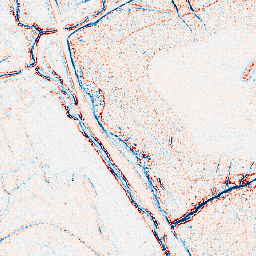
Category: edge_preserving
Decomposition family: bilateral
Decomposition parameters: d: 5
sigma_color: 75
sigma_space: 100
Upsampling method: area
Upsampling parameters: scale: 2
Upsampling scale: 2